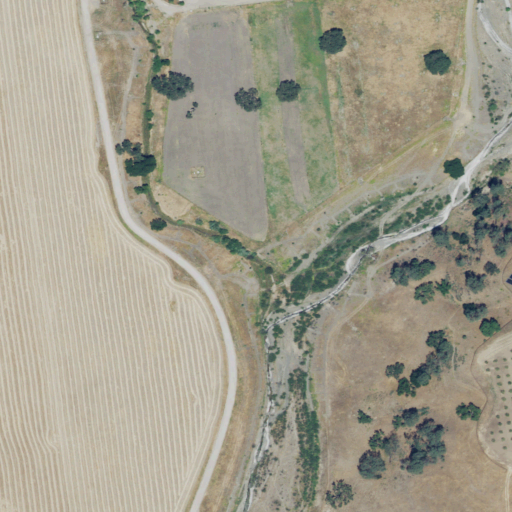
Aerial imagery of valley in California named Latigo Canyon containing grassland, shrub, medium intensity development, and low intensity development